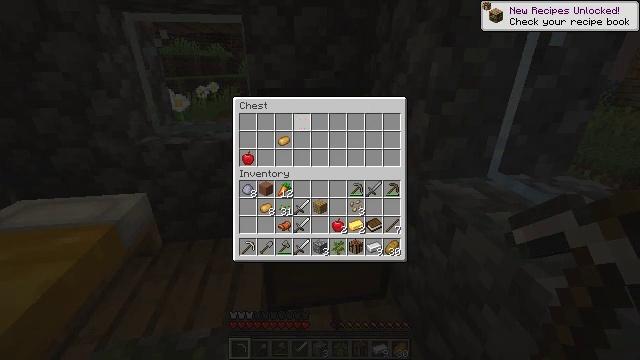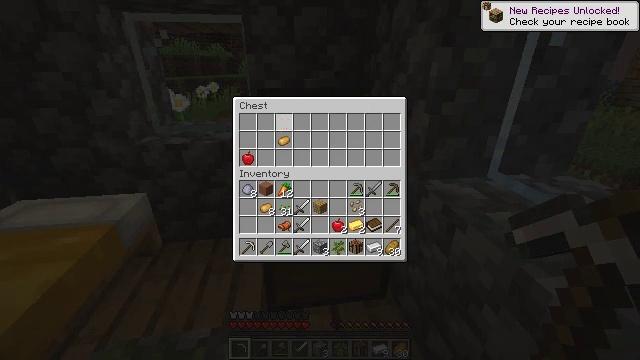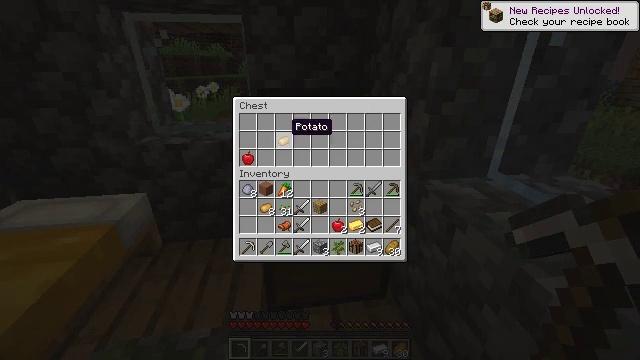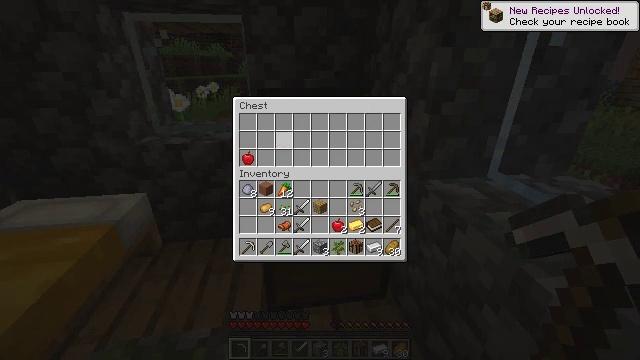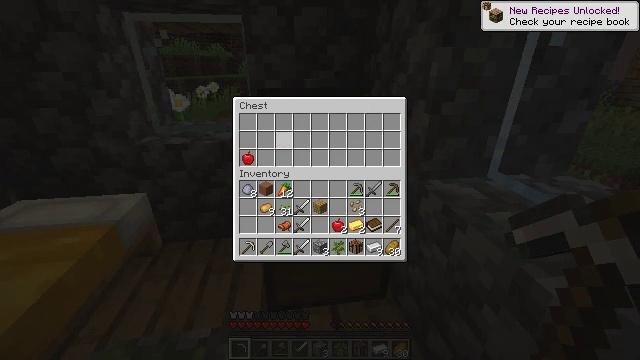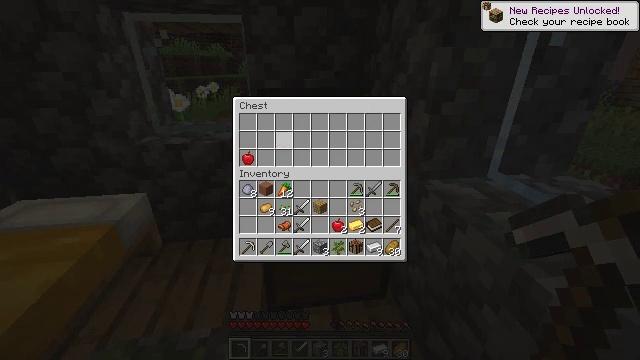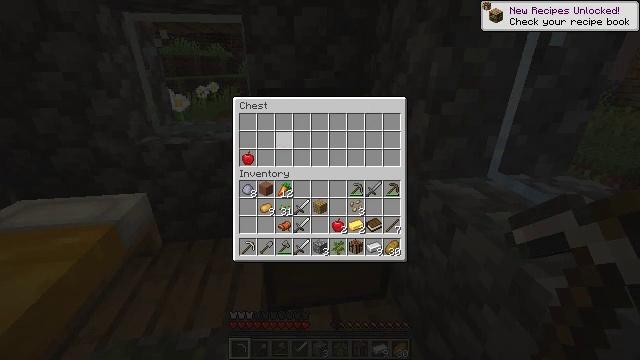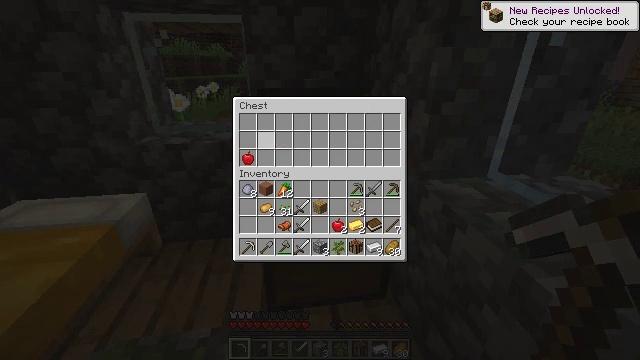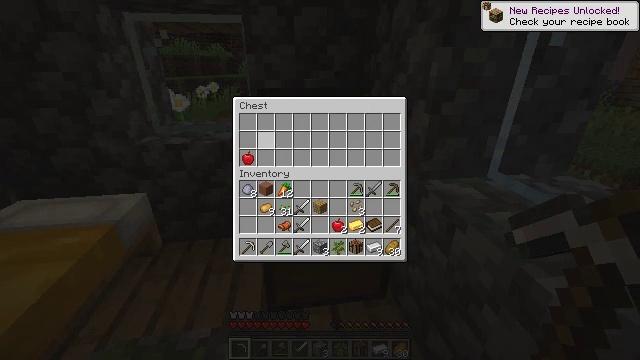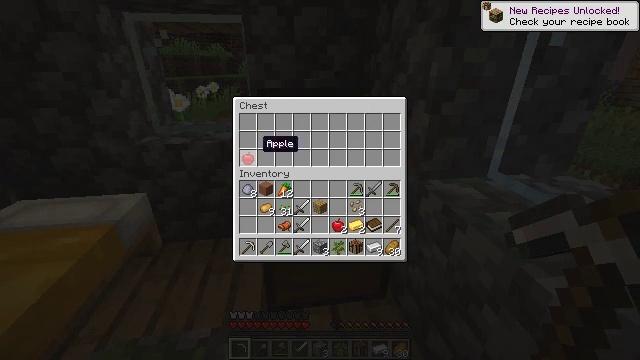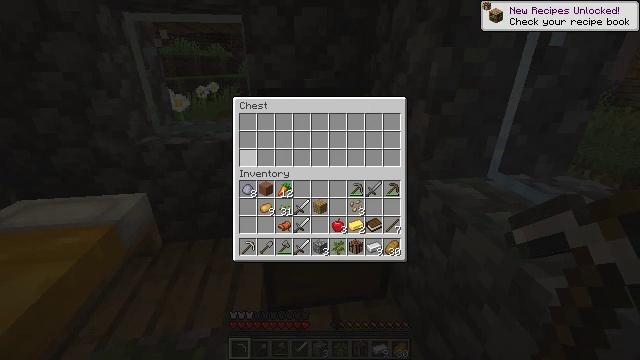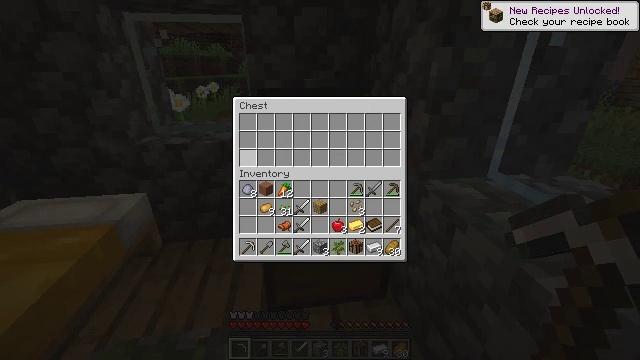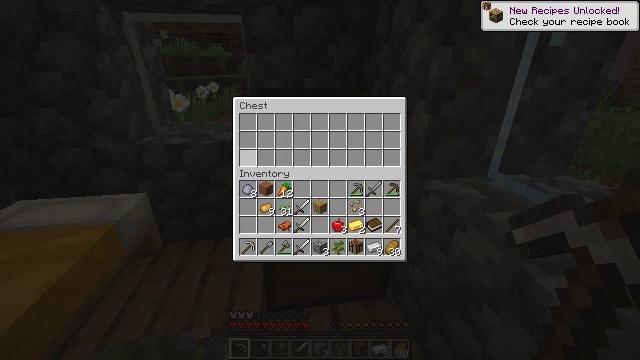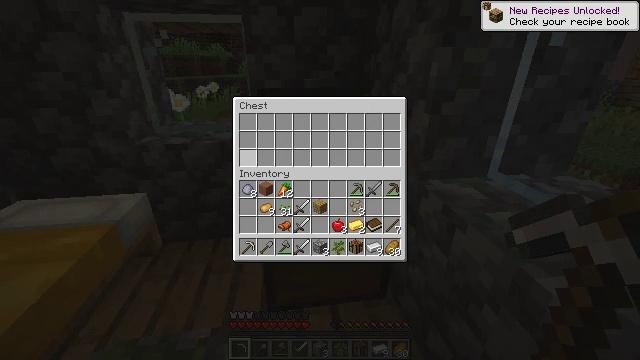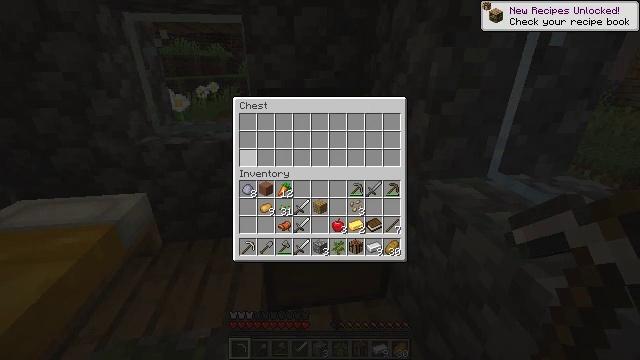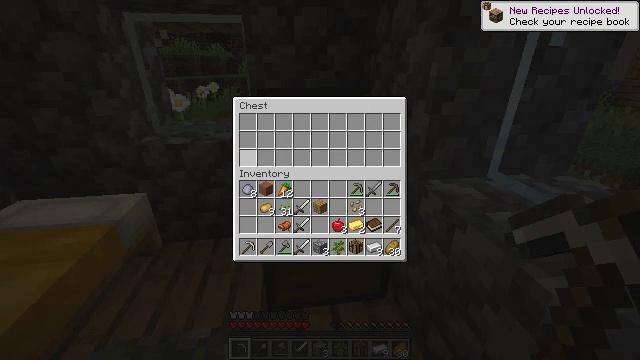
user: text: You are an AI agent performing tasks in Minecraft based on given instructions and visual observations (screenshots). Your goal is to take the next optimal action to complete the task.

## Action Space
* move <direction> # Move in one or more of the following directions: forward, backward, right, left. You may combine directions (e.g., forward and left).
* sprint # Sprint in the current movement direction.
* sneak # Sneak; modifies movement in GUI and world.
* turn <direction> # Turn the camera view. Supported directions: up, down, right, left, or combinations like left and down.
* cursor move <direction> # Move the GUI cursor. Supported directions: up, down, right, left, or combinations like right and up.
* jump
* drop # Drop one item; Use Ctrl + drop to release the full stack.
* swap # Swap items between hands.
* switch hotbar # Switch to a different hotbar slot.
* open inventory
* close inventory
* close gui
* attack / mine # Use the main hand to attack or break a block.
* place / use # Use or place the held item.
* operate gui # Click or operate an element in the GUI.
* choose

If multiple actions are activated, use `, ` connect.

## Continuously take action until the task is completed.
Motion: motion action
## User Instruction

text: Break the hay block to collect it.
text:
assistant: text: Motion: sneak, cursor move left and down
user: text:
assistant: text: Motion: sneak
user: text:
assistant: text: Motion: sneak, choose
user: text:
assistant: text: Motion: sneak, choose
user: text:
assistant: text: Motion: sneak, choose
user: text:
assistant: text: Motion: sneak
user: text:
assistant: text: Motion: sneak
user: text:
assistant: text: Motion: sneak, cursor move left
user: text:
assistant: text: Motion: sneak, cursor move left
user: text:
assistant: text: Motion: sneak, choose
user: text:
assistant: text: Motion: sneak, choose
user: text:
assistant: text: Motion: sneak, choose
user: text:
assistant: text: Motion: sneak
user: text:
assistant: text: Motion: sneak
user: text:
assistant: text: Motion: sneak
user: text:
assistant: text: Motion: sneak
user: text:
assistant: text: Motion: sneak
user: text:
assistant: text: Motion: cursor move right
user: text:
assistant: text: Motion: cursor move right
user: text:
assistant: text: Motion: turn right
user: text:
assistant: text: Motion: turn right and down
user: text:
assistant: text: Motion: turn right and up
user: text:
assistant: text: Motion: turn right and up
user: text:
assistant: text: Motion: move right, turn right and up
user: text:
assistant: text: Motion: move forward and move right, turn right
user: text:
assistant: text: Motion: move forward and move right
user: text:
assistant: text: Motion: move forward and move right
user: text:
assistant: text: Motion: move forward and move right
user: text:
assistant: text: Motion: move forward and move right
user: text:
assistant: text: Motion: move forward and move right